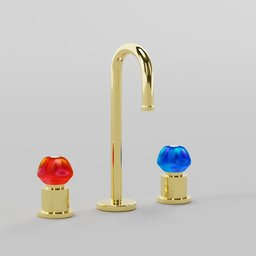
Label: appliances